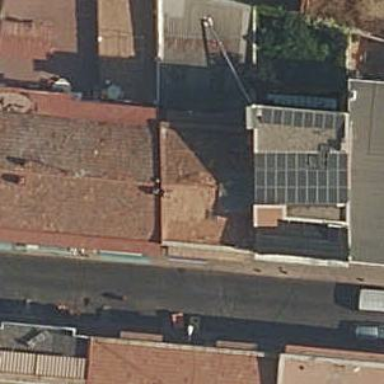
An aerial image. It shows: Part of building.